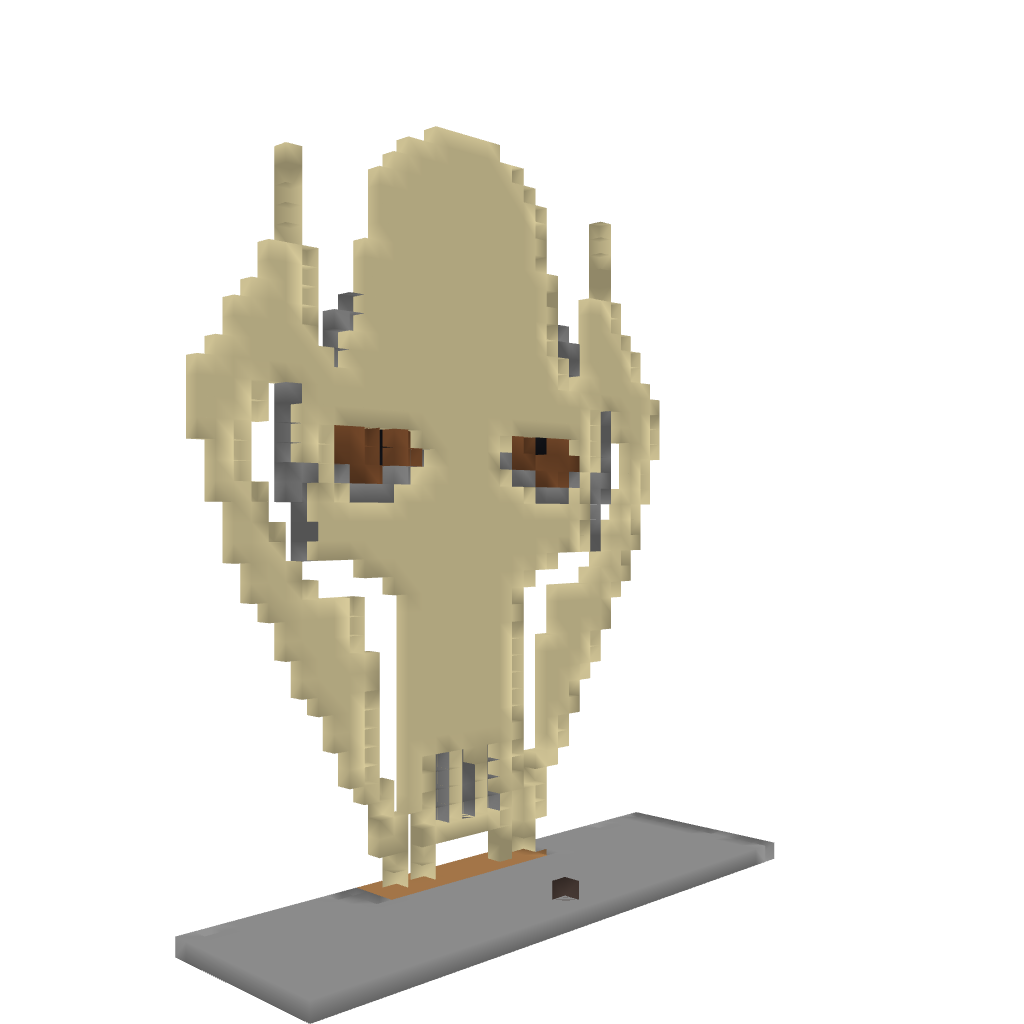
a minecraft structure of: General Grievous